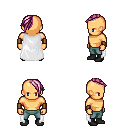
a pixel art fantasy rpg character, male body template, human, tanned skin, white cape, teal pants, pink long mohawk hairstyle, leather bracers, black shoes, four views (front, back, left, right), 2x2 character sprite sheet, small pixel art, hard edges, no anti-aliasing